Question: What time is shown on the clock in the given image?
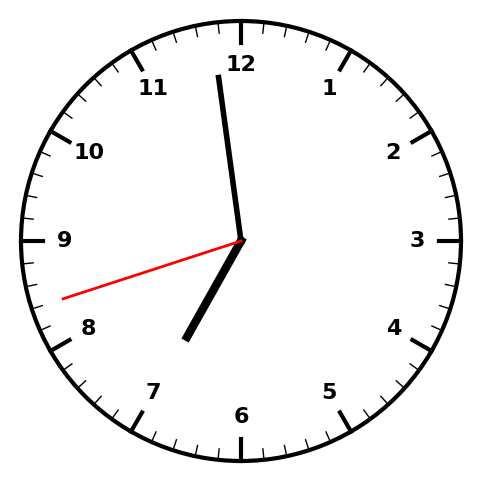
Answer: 06:58:42